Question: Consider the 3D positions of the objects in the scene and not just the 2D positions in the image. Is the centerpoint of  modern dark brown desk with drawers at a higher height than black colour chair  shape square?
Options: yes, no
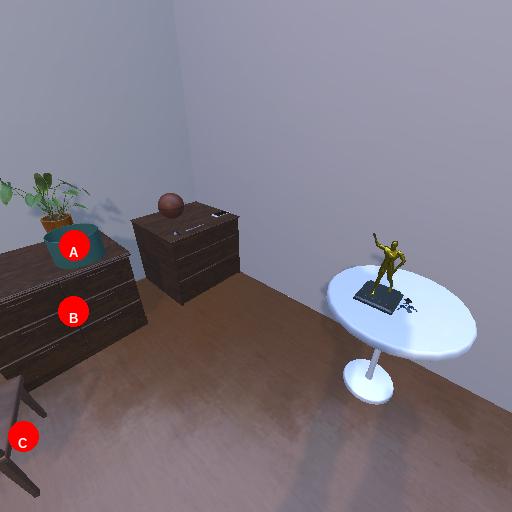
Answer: yes